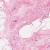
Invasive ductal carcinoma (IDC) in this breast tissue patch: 0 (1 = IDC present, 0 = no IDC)